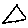
Label: triangle